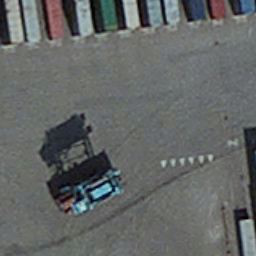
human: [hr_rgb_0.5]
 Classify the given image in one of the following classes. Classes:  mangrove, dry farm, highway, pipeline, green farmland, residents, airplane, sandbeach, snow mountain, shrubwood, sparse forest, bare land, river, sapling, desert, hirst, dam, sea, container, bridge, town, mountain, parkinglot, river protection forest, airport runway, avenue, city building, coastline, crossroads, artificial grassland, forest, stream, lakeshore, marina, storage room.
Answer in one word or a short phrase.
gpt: container